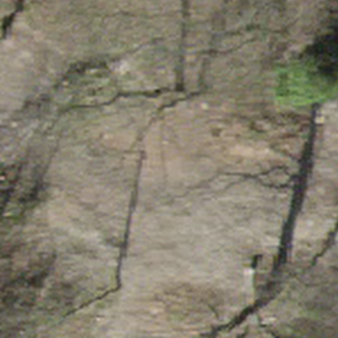
Label: other